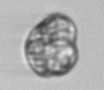
Label: Karenia